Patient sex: F
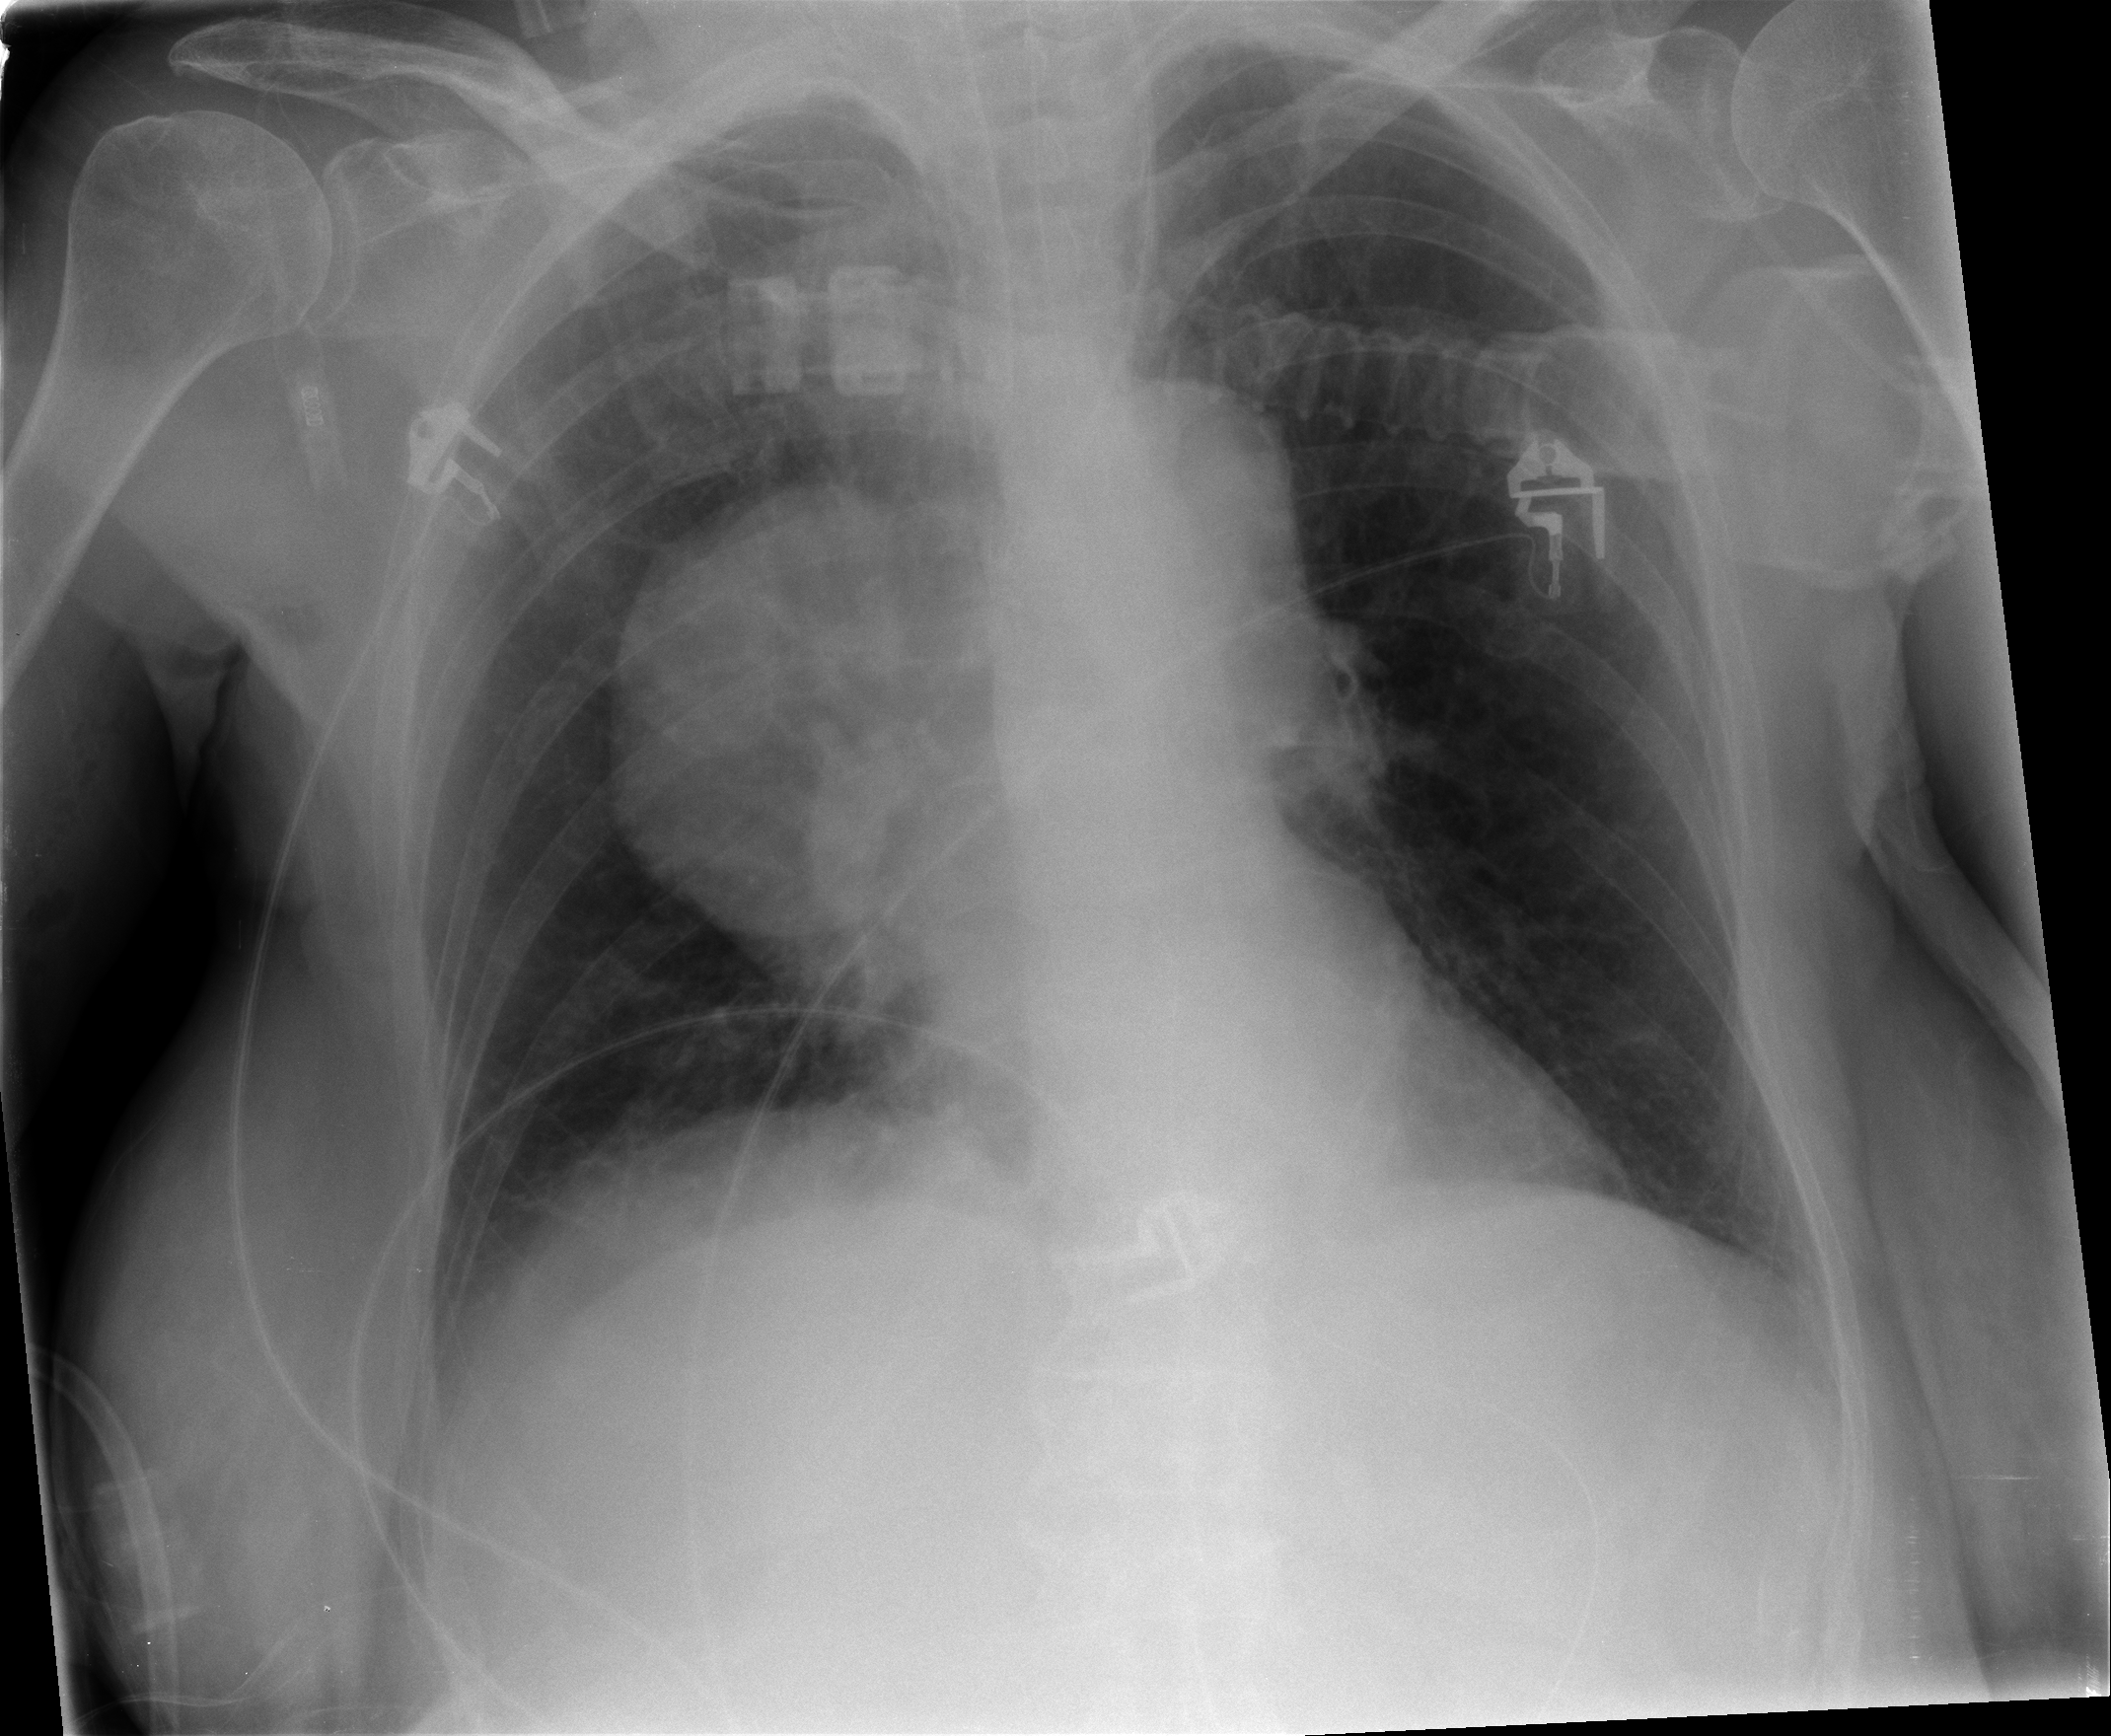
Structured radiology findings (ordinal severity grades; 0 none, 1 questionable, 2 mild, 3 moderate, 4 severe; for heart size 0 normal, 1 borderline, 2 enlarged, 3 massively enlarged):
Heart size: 0
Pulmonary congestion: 0
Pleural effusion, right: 2
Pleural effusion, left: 1
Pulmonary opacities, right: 0
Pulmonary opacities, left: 0
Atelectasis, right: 0
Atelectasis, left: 0